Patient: sex M, age 37
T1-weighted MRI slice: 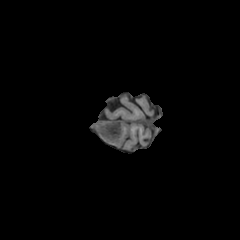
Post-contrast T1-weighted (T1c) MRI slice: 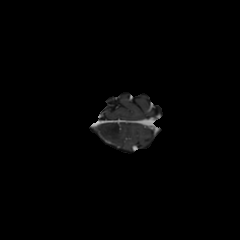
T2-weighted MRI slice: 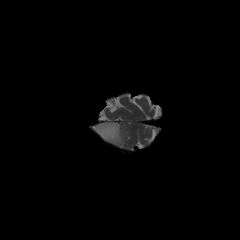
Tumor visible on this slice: yes
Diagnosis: Astrocytoma, IDH-mutant
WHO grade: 2